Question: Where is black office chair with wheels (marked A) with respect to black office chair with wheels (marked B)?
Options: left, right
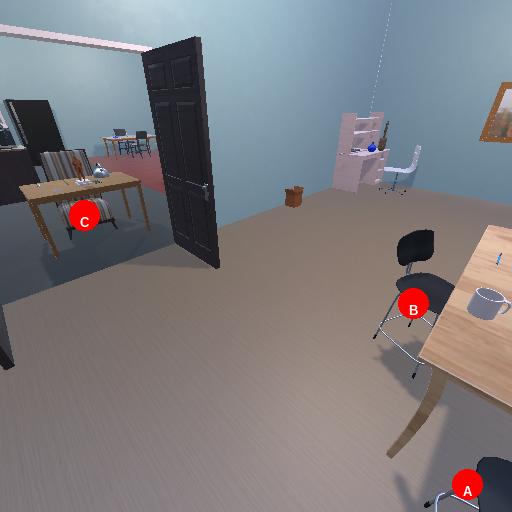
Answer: left